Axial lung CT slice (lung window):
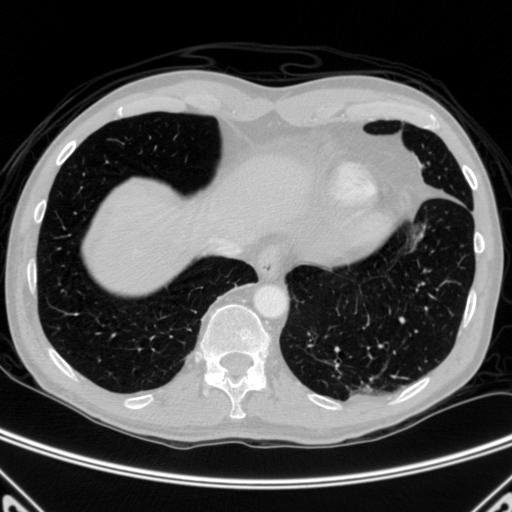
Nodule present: no